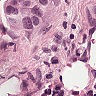
Metastatic tissue present: yes